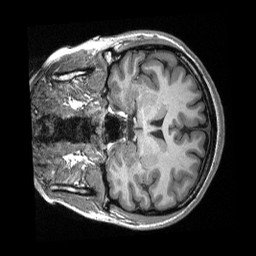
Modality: T1w
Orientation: coronal
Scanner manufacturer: siemens
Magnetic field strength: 3 T
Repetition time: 2.3 s
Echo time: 0.00308 s